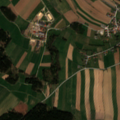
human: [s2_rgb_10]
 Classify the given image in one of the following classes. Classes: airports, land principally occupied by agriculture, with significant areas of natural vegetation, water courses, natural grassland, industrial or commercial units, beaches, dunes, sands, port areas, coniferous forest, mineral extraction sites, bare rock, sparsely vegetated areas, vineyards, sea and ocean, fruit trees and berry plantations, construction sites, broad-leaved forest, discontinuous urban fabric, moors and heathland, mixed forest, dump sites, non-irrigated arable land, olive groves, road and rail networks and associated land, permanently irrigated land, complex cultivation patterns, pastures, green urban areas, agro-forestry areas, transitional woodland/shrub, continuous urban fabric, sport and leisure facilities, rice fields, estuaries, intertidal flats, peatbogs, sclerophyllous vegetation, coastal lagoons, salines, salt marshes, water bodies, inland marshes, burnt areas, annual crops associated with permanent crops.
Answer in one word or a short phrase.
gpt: discontinuous urban fabric, non-irrigated arable land, coniferous forest